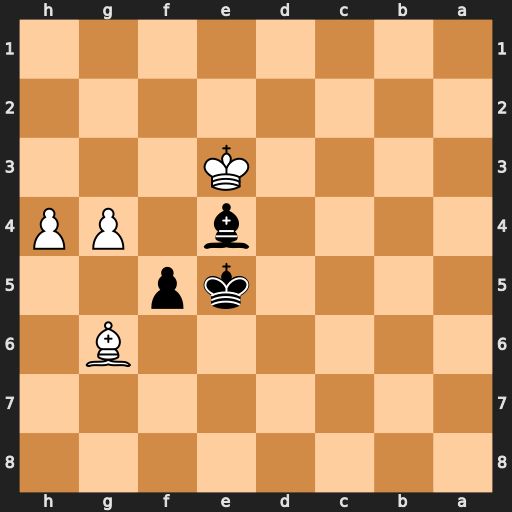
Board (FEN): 8/8/6B1/4kp2/4b1PP/4K3/8/8
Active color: b
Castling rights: -
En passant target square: -
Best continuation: f4+ Ke2 Bxg6